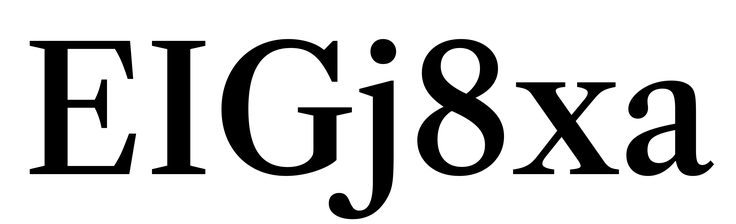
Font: LibreCaslonText_Medium